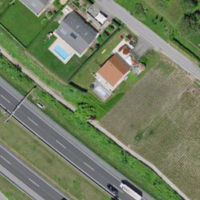
EUNIS habitat code: 57
Species observed at this site:
Milvus milvus